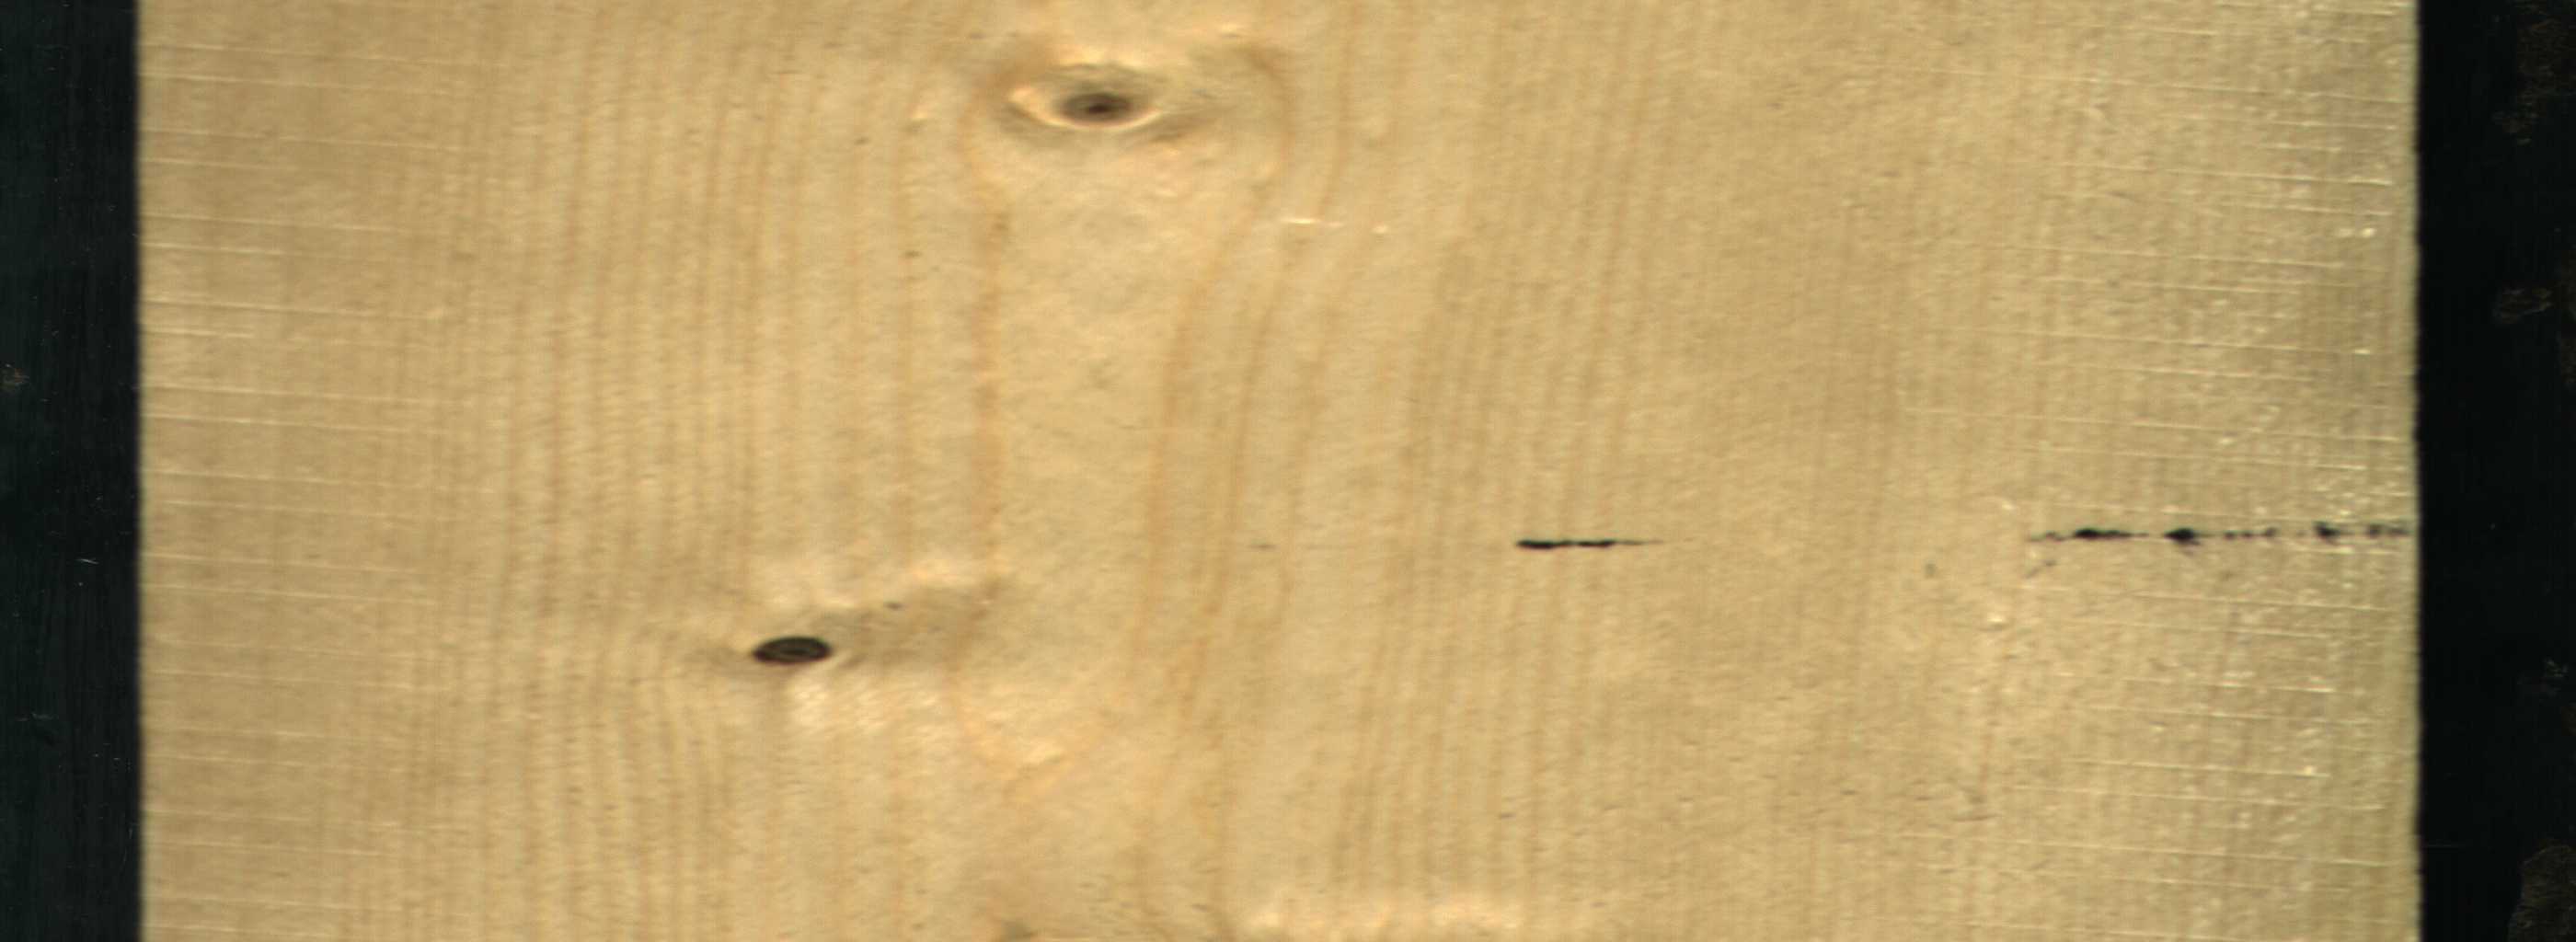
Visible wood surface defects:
Dead_Knot
Live_Knot